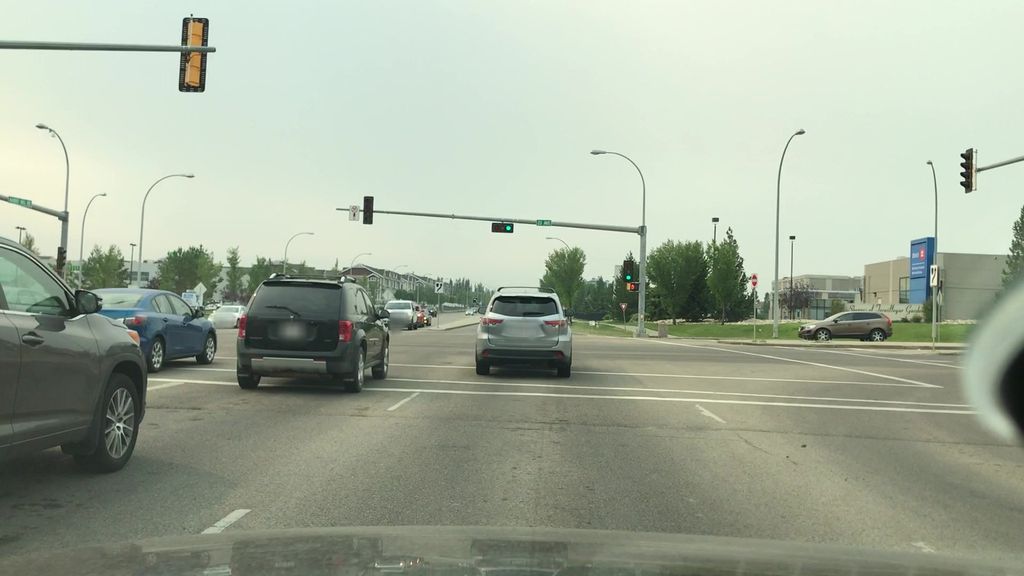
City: edmonton